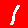
Digit: 1